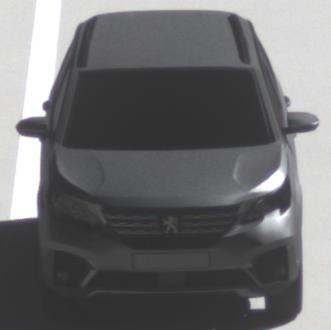
Make: Peugeot
Model: 5008 1.2 PureTech 130 Active
Detailed model: 5008 (II) (03/17 - 09/20)
Model produced from: 2017/03
Model produced until: 2018/07
Doors: 5
Color: gray
Road condition: dry road
Daytime: midday
Contrast: high contrast